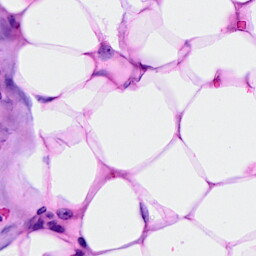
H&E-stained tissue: Breast